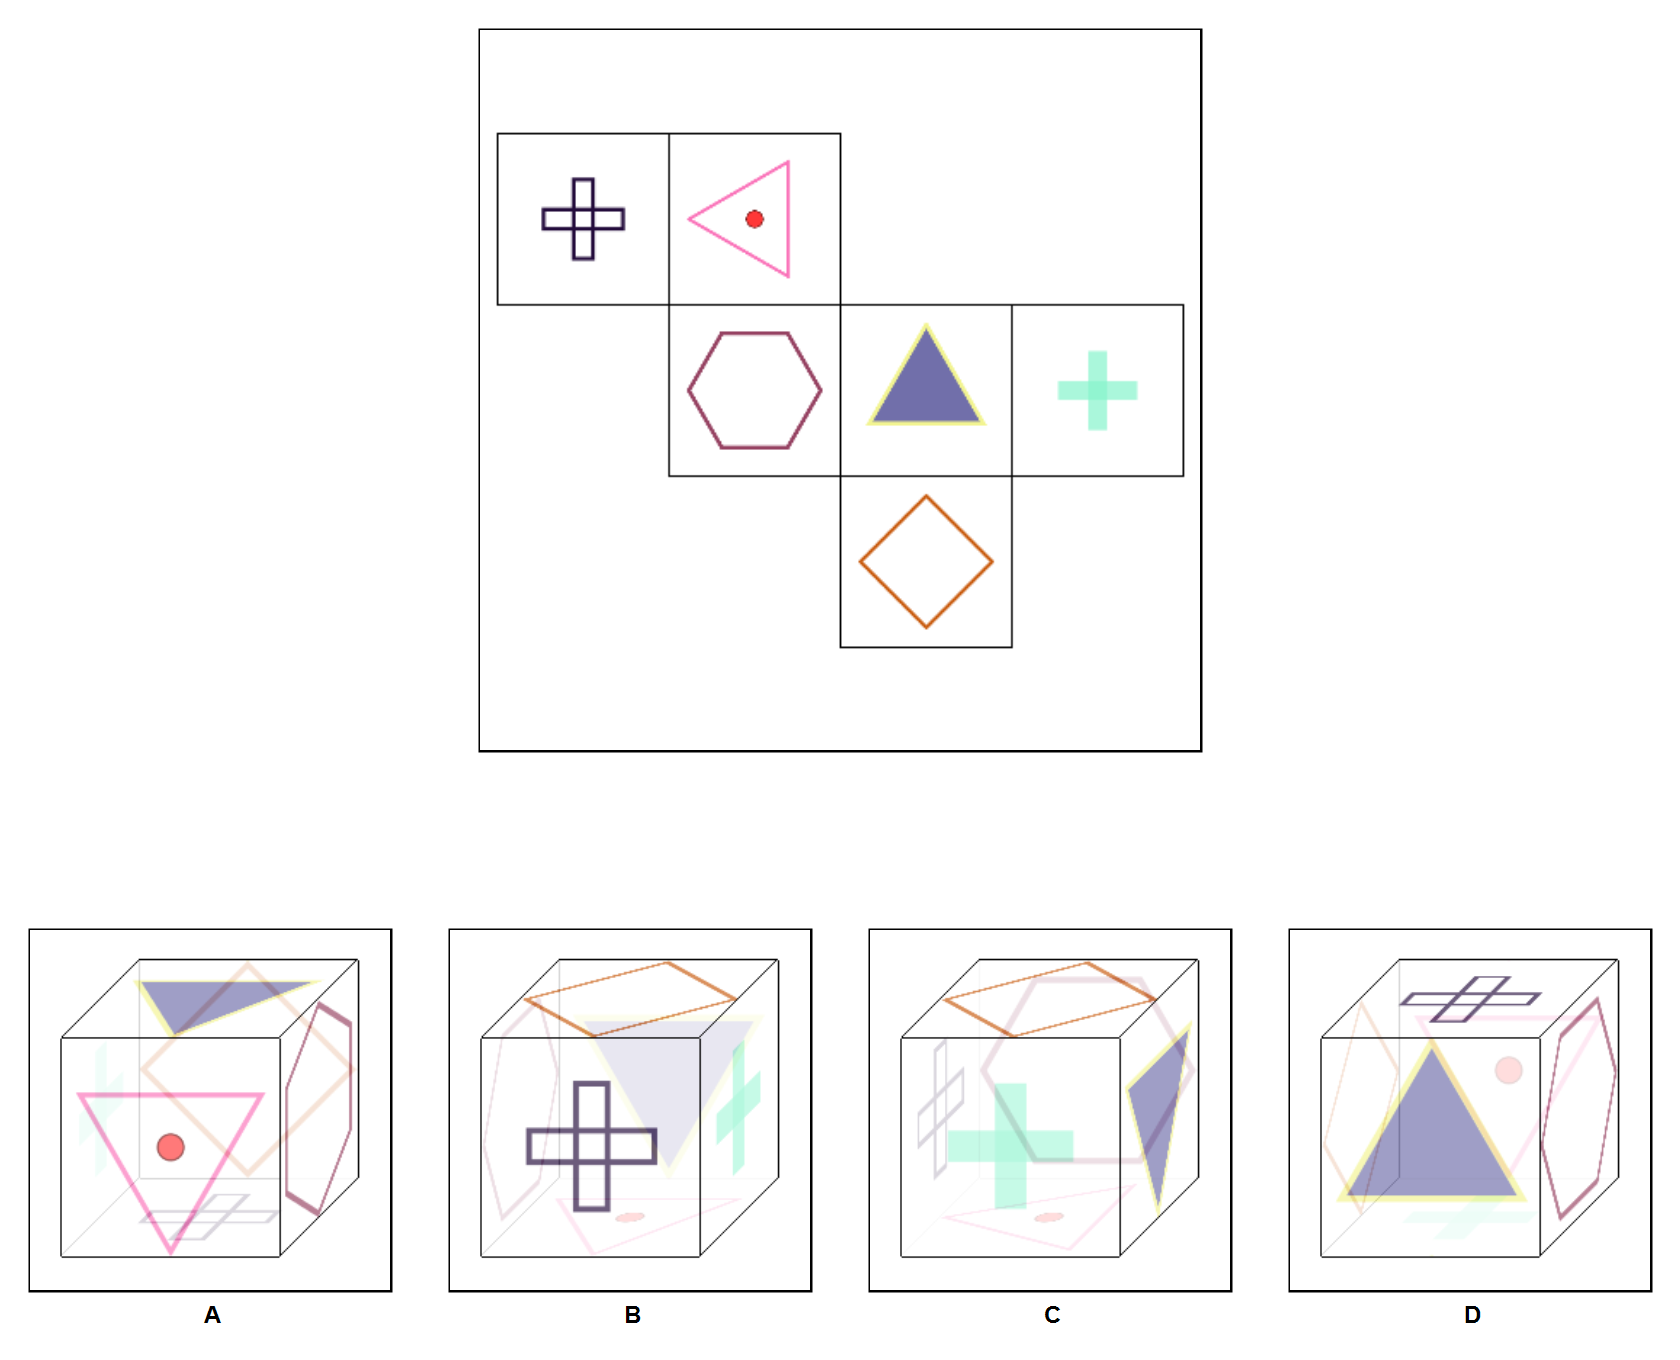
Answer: D